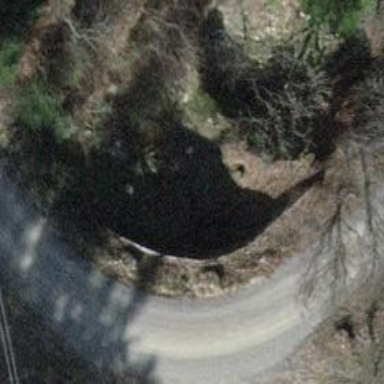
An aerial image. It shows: There is tunnel.